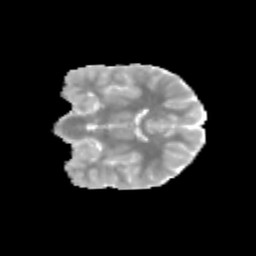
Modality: MD
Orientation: coronal
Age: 12
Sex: male
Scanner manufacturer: siemens
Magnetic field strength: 3 T
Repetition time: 3.8 s
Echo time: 0.07 s